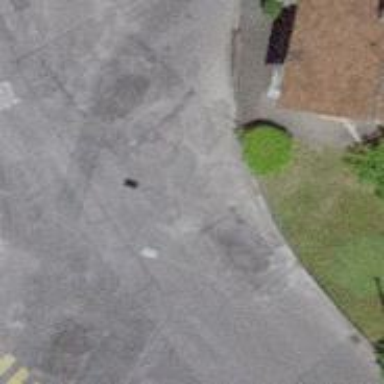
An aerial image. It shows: Residential road with asphalt surface. The road has sidewalks on both sides and designated cycle lane.